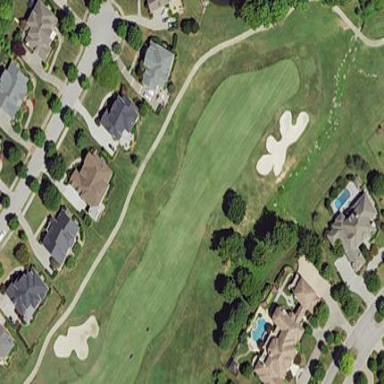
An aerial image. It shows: Grassy area designated as golf fairway.